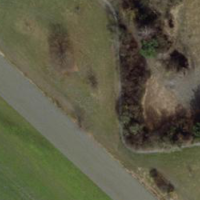
EUNIS habitat code: 24
Species observed at this site:
Euonymus europaeus